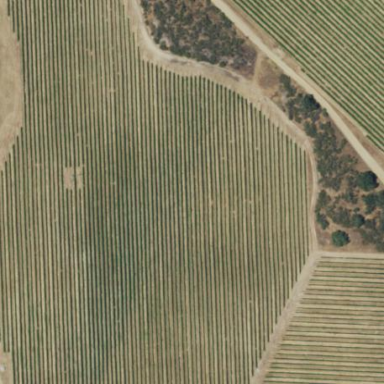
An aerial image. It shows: Beautiful vineyard in the countryside.